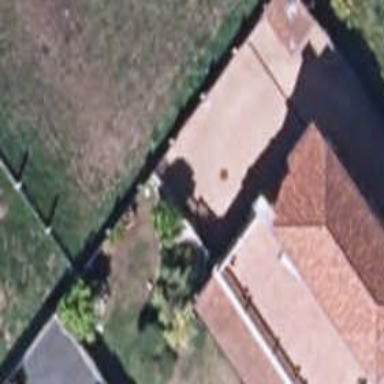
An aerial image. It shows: Simple and straightforward house.